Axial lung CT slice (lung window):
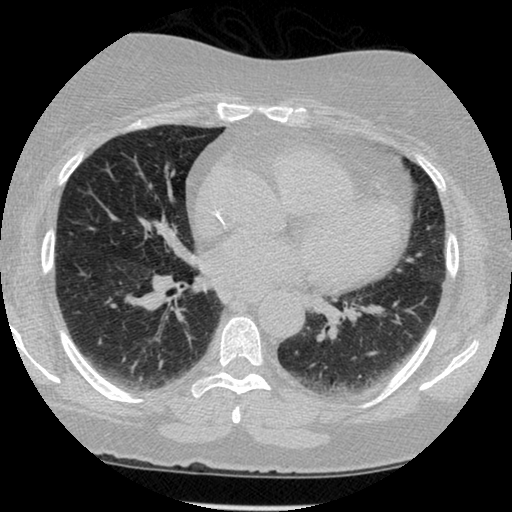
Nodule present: no